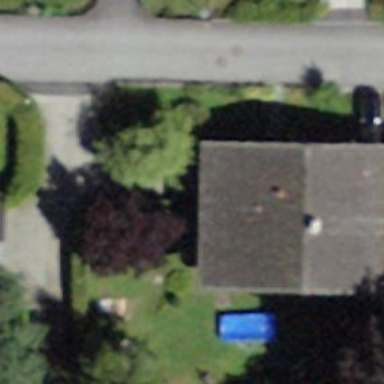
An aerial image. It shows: Detached building.